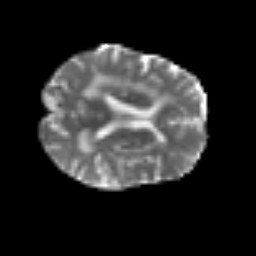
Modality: T2w
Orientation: axial
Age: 62
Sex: female
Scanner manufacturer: siemens
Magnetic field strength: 3 T
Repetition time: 3.2 s
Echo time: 0.081 s